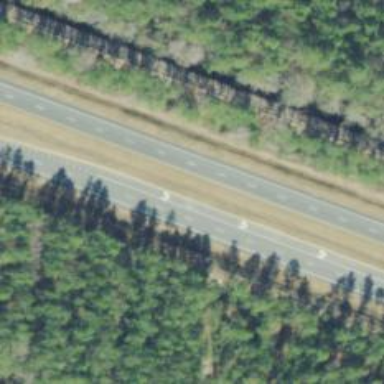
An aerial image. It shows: Asphalt trunk highway.